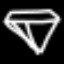
Label: diamond